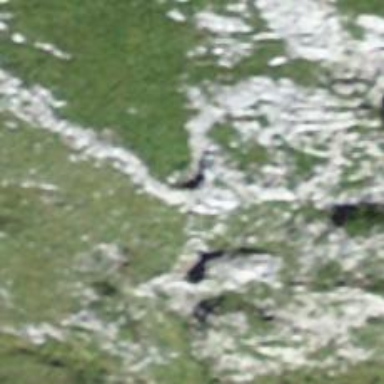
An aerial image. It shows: Dry stone wall barrier.